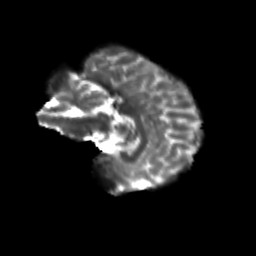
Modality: T2w
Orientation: sagittal
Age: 20
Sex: female
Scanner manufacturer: siemens
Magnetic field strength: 3 T
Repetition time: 3.5 s
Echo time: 0.113 s